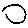
Label: circle